Interaction volume radius: 5 \u00c5
Interaction volume height: 50 \u00c5
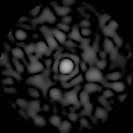
Disorder parameter: 0.8563